Field crop: maize
Growth stage: 2
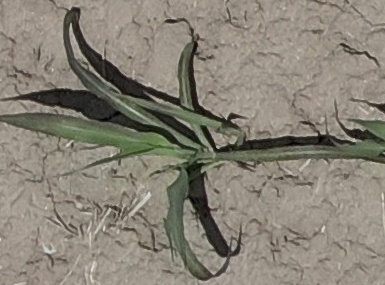
Species: sorghum